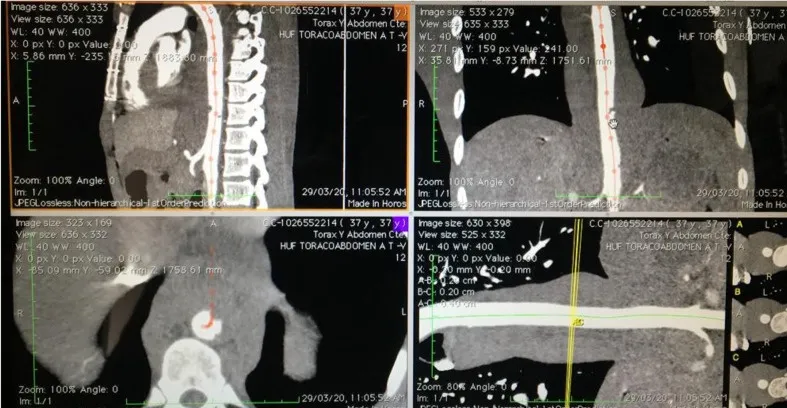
CT preoperative planification, measurement of the aorta.
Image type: radiology (ct)